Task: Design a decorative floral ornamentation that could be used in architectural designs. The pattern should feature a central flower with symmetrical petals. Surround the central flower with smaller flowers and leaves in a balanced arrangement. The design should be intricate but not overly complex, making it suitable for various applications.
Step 465:
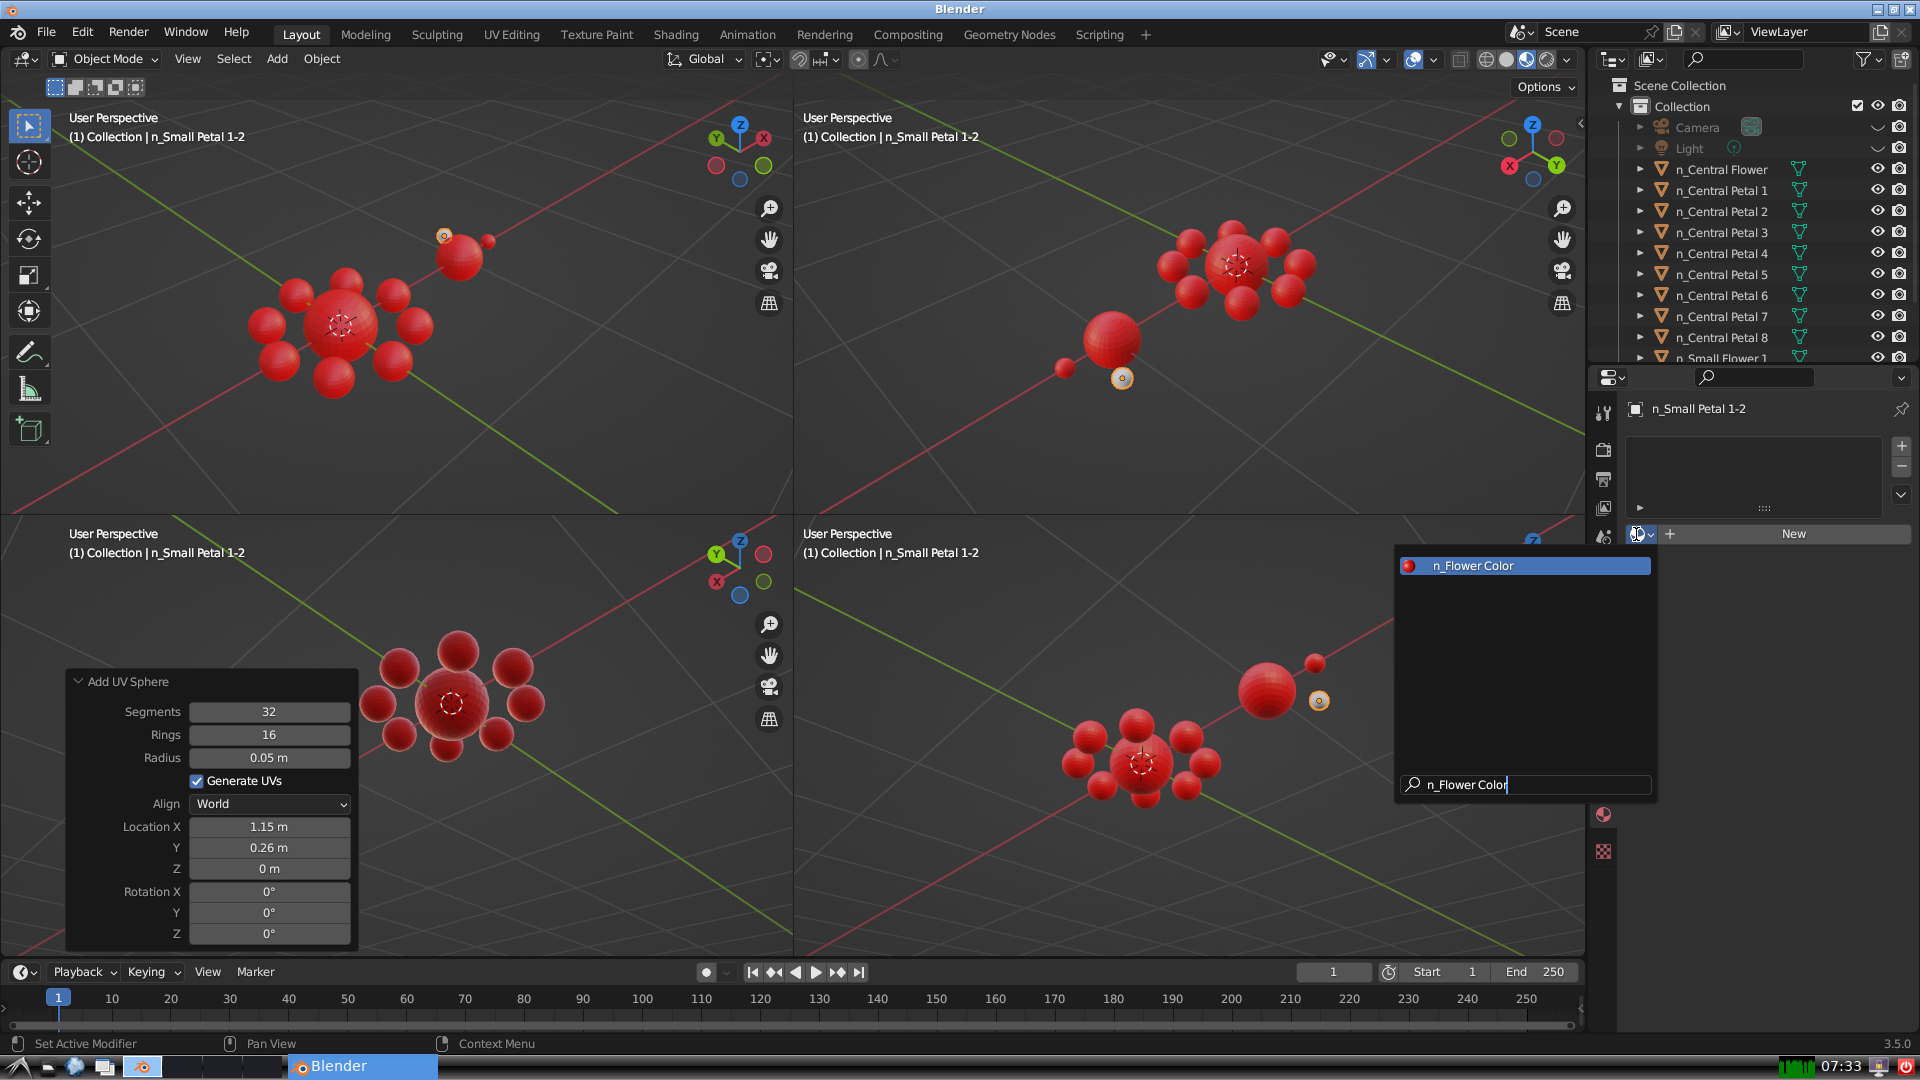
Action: {"key_press": ['Return']}